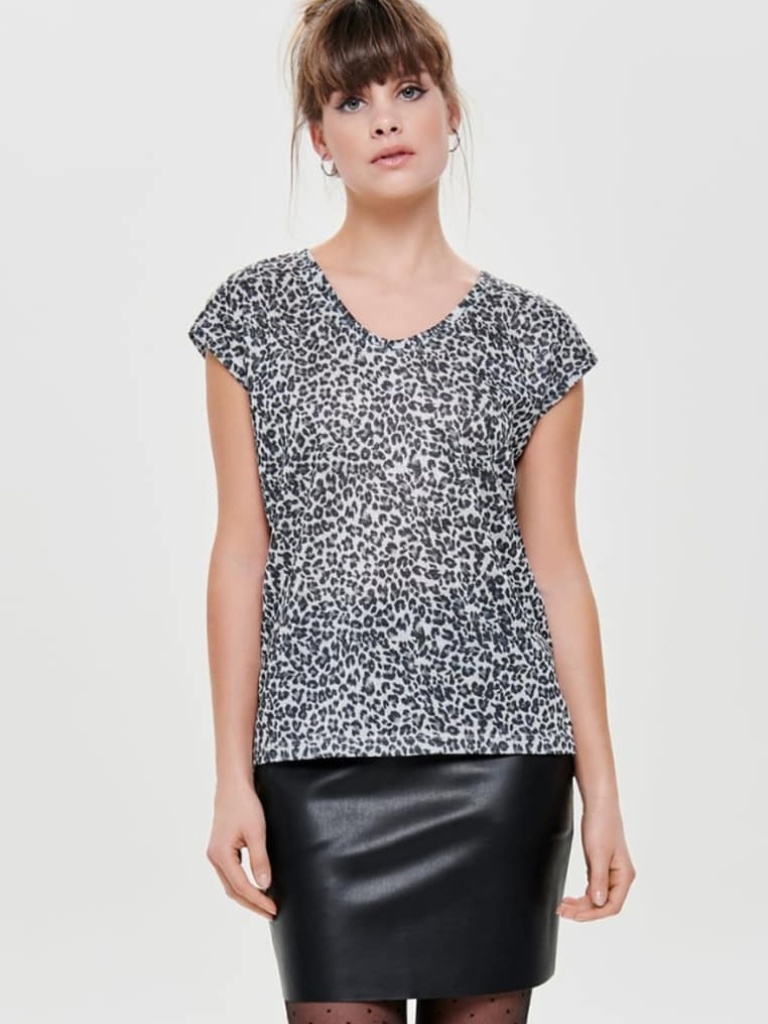
jersey relaxed short sleeve hip length Untucked v-neck t-shirt